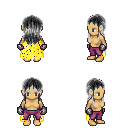
a pixel art fantasy rpg character, female body template, human, tanned skin, yellow tattered cape, magenta pants, gray unkempt hairstyle, metal gloves, four views (front, back, left, right), 2x2 character sprite sheet, small pixel art, hard edges, no anti-aliasing